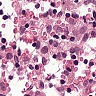
Metastatic tissue present: no